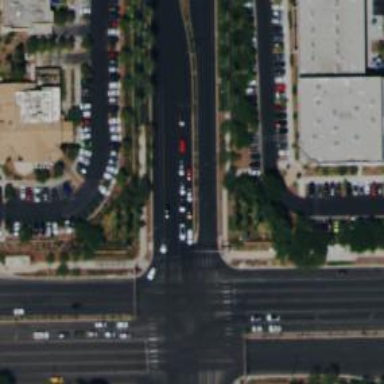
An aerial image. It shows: Solid stop line on the road.